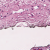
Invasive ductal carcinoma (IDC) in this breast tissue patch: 0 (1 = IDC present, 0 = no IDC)